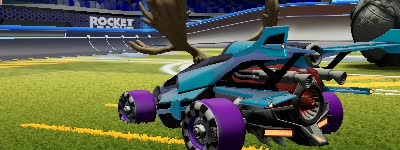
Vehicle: aftershock